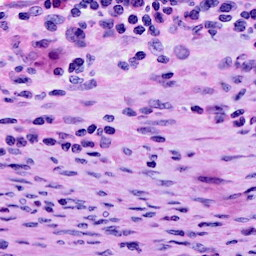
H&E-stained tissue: Cervix